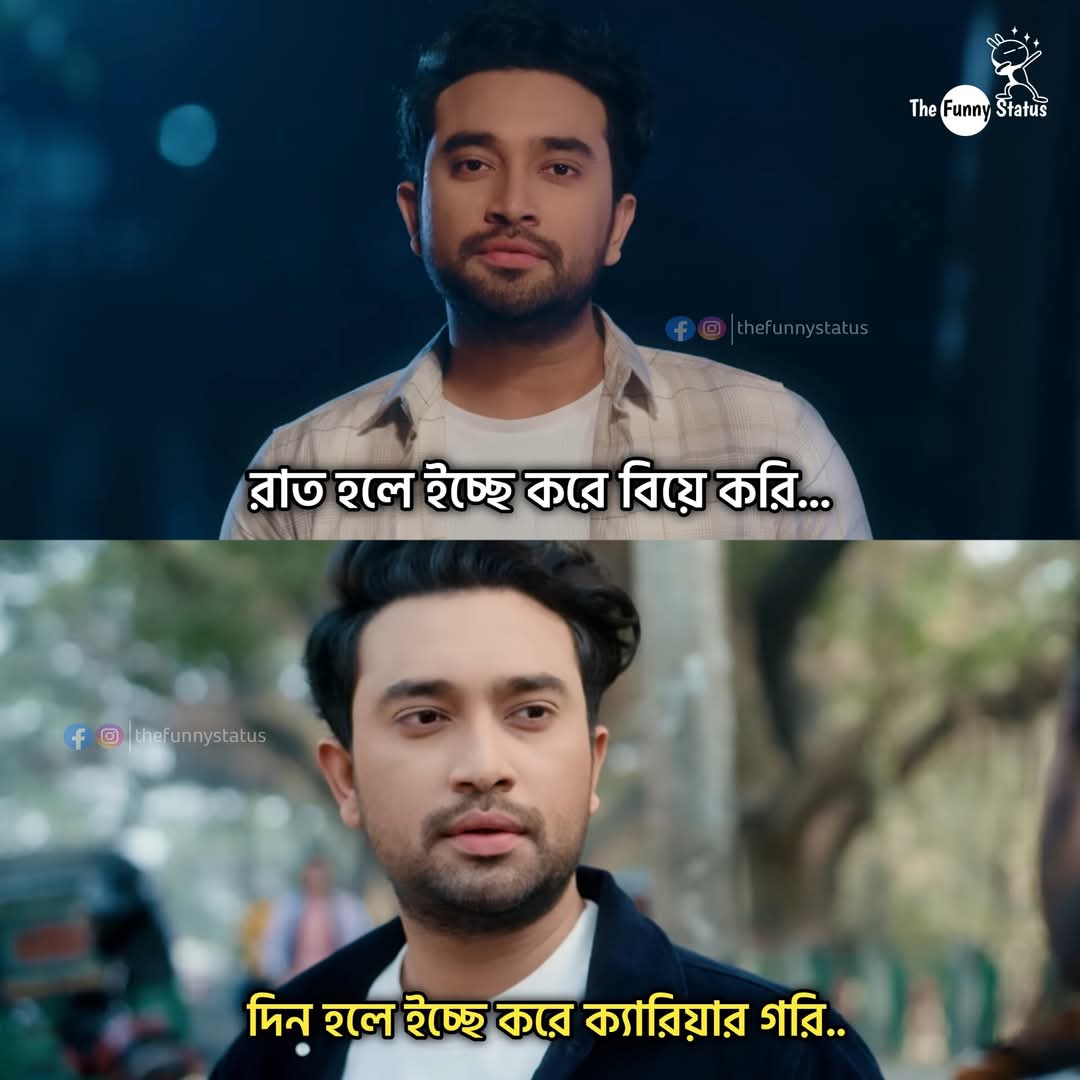
Text: রাত হলে ইচ্ছে করে বিয়ে করি...
দিন হলে ইচ্ছে করে ক্যারিয়ার গরি..
Label: Non Hate